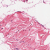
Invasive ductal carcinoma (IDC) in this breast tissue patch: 0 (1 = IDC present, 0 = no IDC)